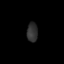
Tissue: lung
Cell type: Epithelial cells
Senescence score: 0.2
Nuclear area (px): 207
Mean DAPI intensity: 47.845